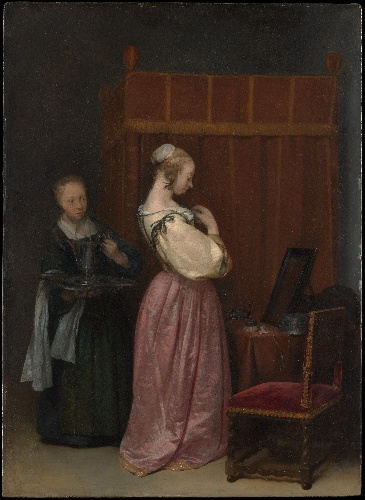
Title: A Young Woman at Her Toilet with a Maid
Artist: Gerard ter Borch the Younger
Artist bio: Dutch, Zwolle 1617–1681 Deventer
Date: ca. 1650–51
Object type: Painting
Classification: Paintings
Medium: Oil on wood
Dimensions: 18 3/4 x 13 5/8 in. (47.6 x 34.6 cm)
Department: European Paintings
Credit line: Gift of J. Pierpont Morgan, 1917
Accession year: 1917
Repository: Metropolitan Museum of Art, New York, NY
Tags: Bedrooms|Women|Servants